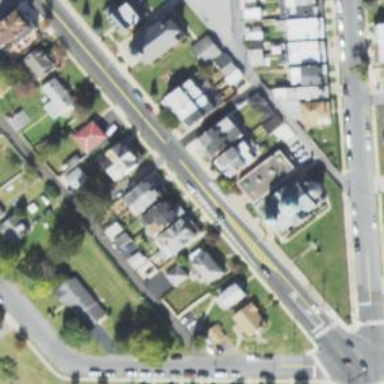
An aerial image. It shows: Alley classified as service road.